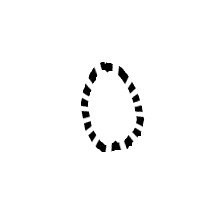
Shape: circle